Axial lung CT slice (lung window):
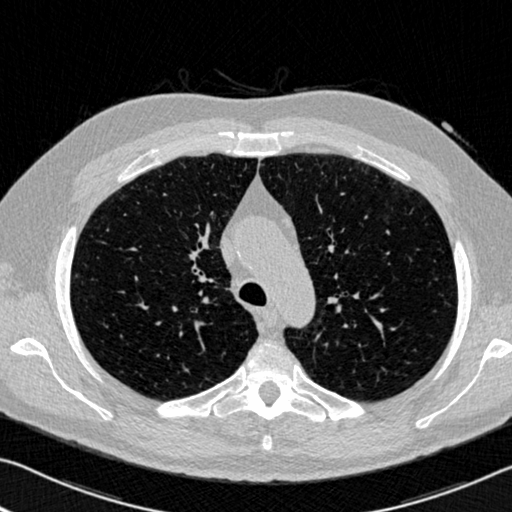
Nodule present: no